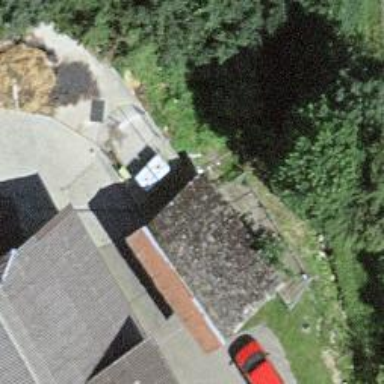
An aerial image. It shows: Barn.